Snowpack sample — Rabbit Ears Pass, Jackson County, Colorado, USA (12/17/25, 1:08 PM MST)
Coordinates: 40.387, -106.625
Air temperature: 34 °F
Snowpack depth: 46 cm
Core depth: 30 cm
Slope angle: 6°, slope face: 165°
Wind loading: medium
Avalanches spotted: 0
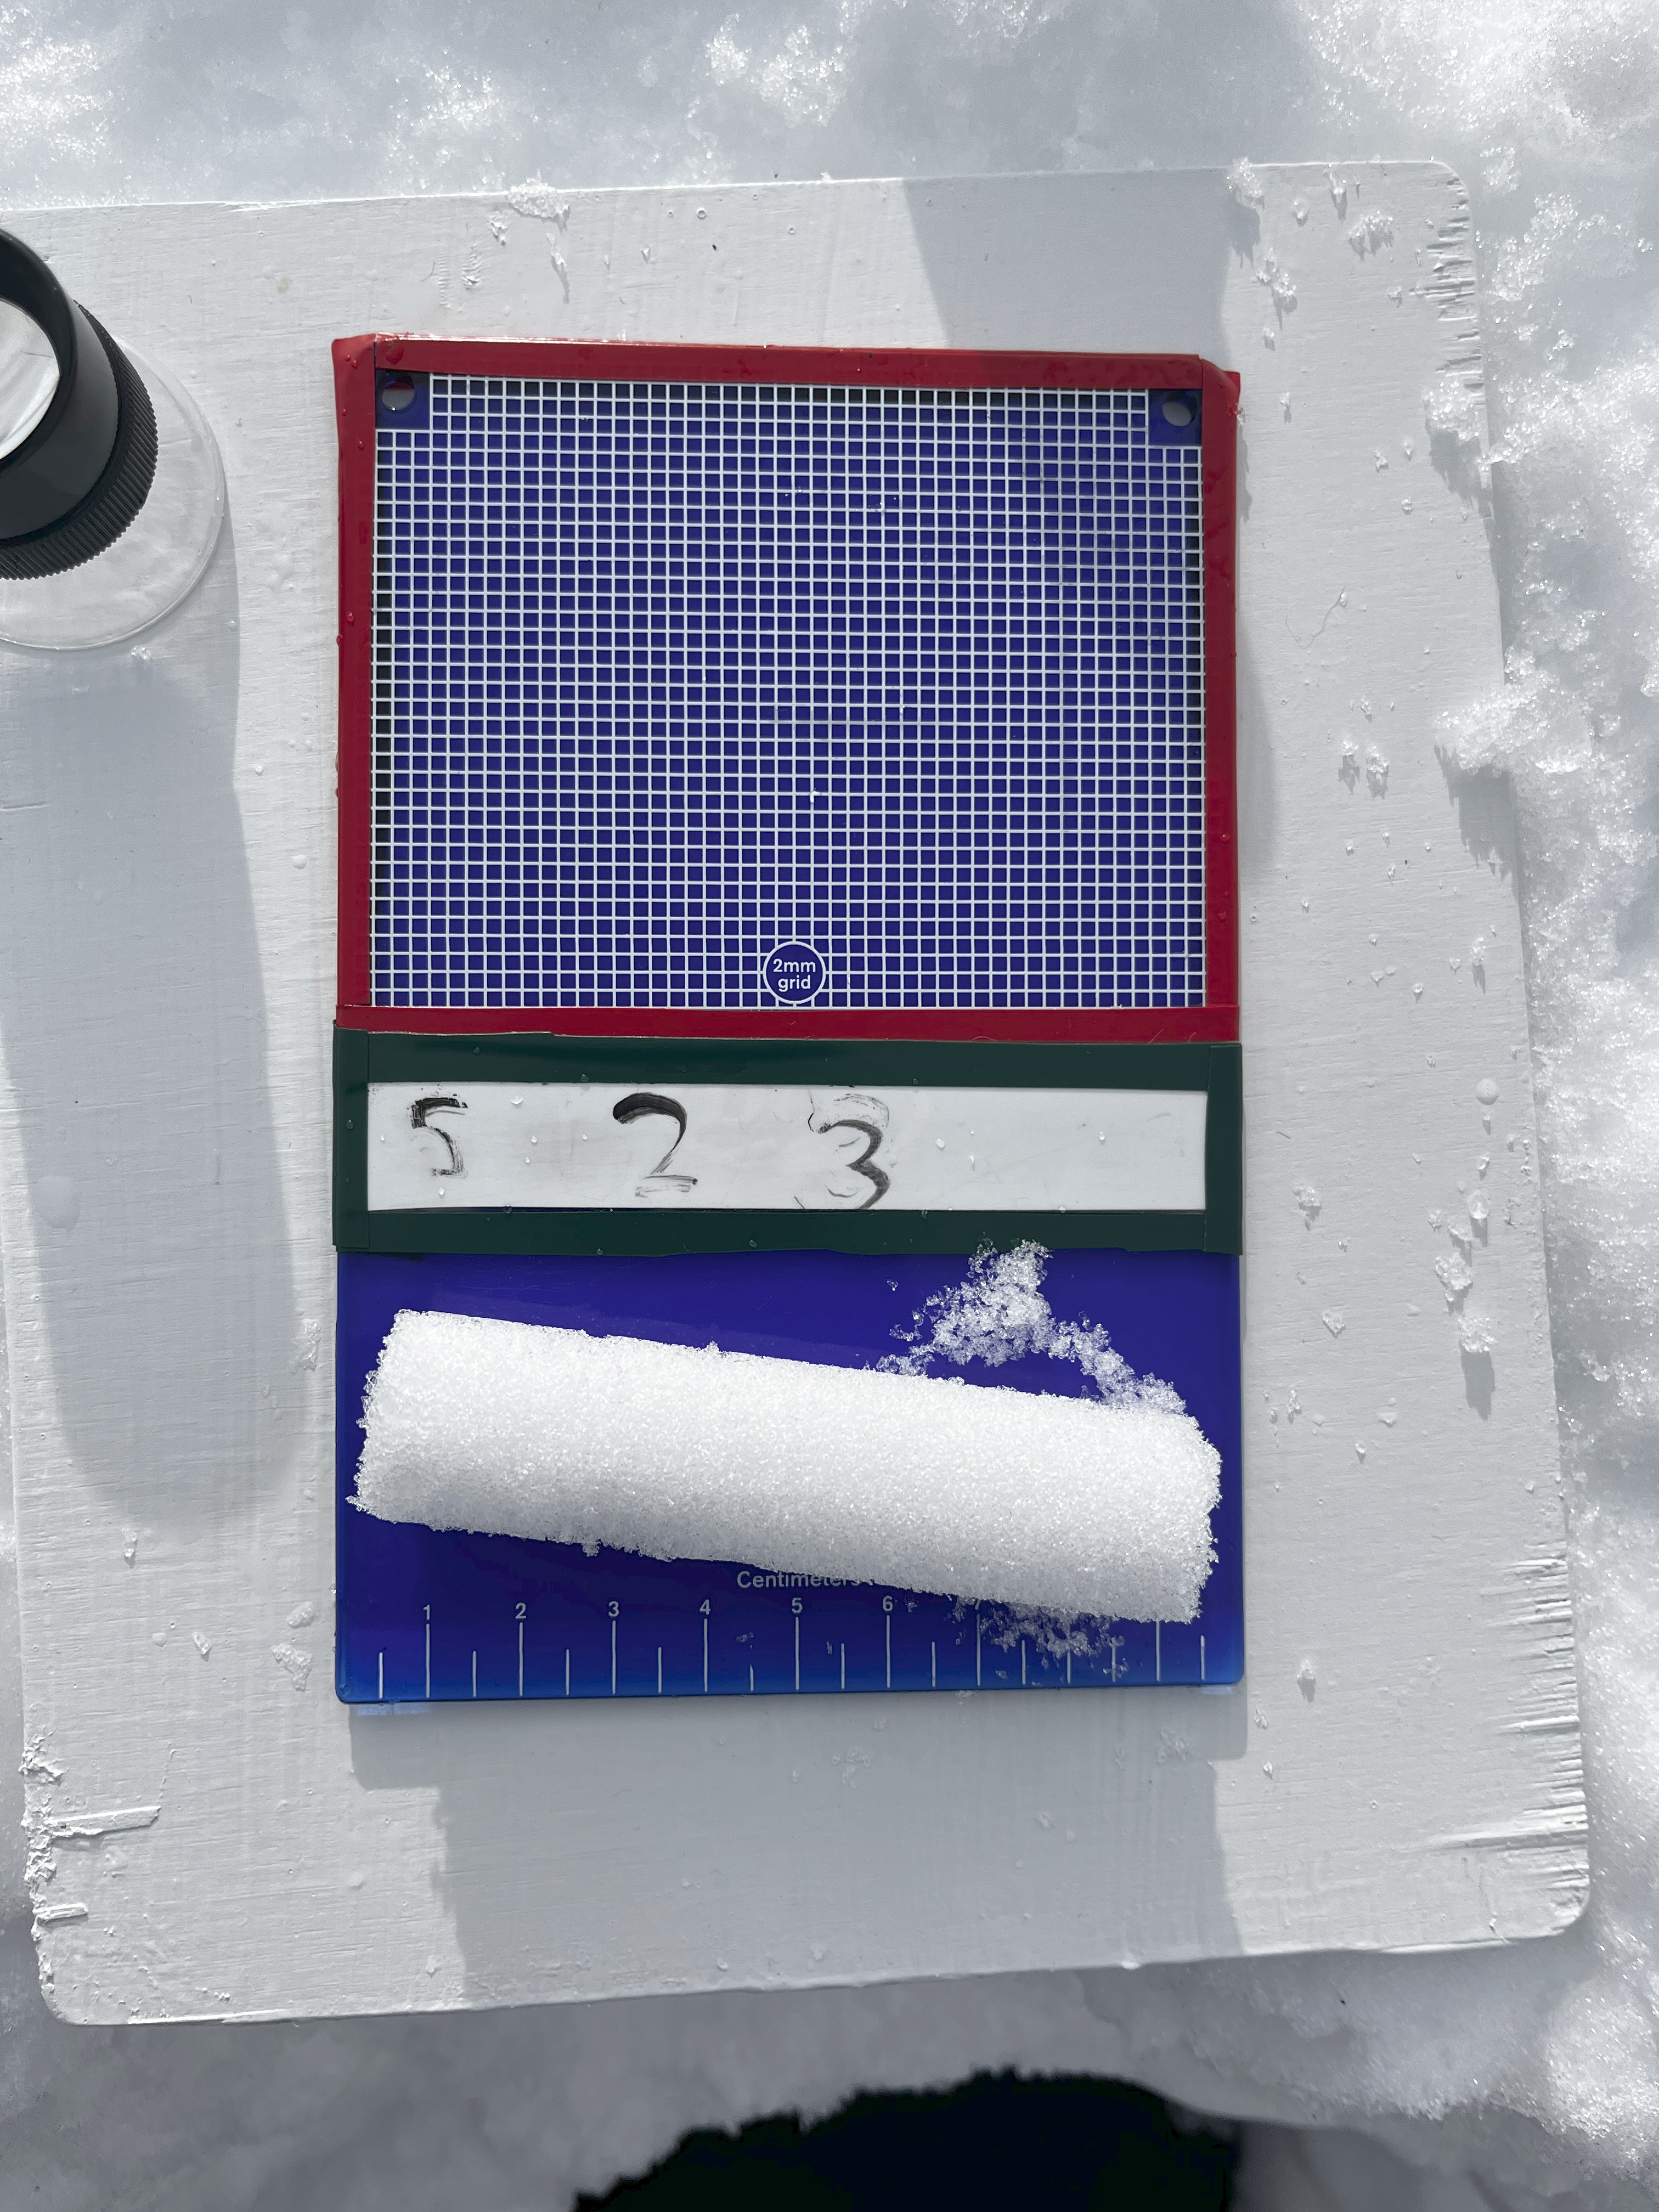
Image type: crystal_card
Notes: No avalanches spotted nearby, although collected in a meadowy area with minimal risk on this face of the pass.